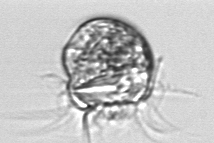
Label: Leegaardiella_ovalis